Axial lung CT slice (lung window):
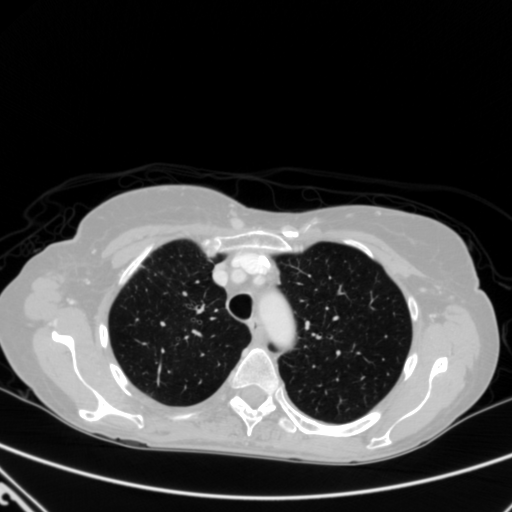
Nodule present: no